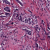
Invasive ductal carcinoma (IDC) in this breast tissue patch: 1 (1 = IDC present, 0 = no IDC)